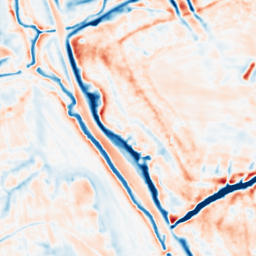
Category: multiscale
Decomposition family: dog
Decomposition parameters: sigma_low: 1
sigma_high: 5
Upsampling method: quartic
Upsampling parameters: scale: 8
Upsampling scale: 8